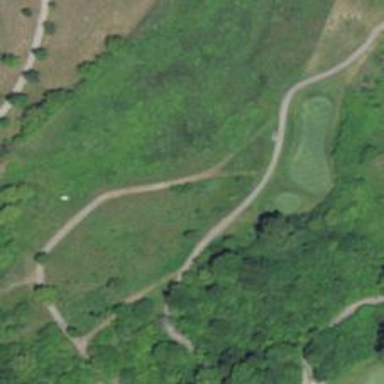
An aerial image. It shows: Path for both road and golf.